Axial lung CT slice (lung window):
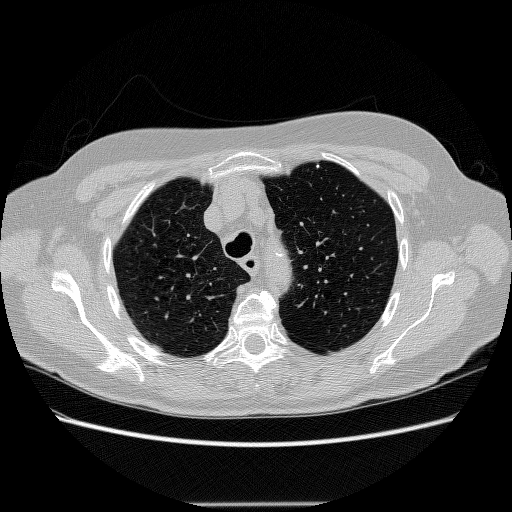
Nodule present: no